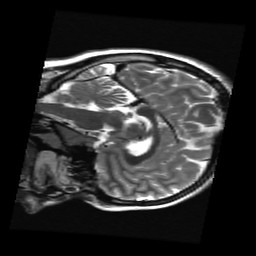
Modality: T2w
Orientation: sagittal
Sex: female
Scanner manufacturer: ge
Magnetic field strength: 3 T
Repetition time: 5 s
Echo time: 0.101 s